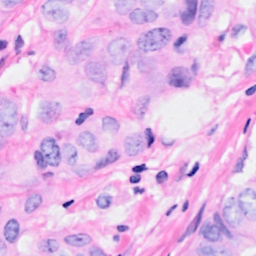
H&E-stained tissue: Breast